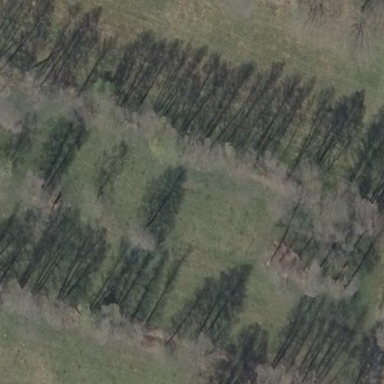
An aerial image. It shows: Deciduous broadleaved woodland.